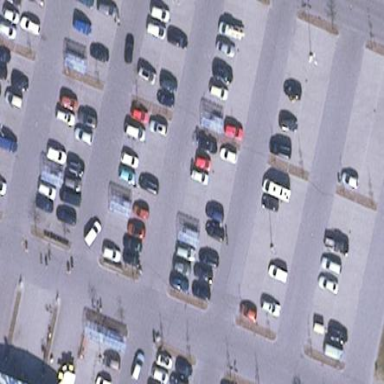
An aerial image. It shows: Parking area.